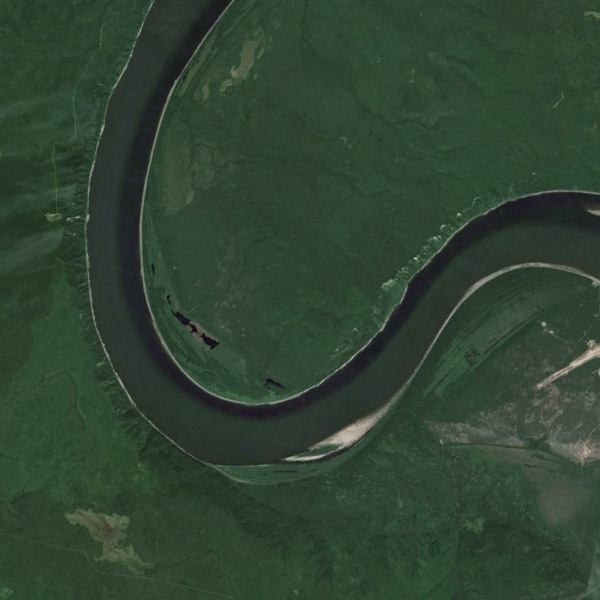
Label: River